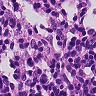
Metastatic tissue present: no